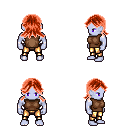
a pixel art fantasy rpg character, male body template, dark elf, purple skin, brown sleeveless shirt, gold greaves, red loose hair, four views (front, back, left, right), 2x2 character sprite sheet, small pixel art, hard edges, no anti-aliasing